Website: lowes
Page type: delivery-shipping
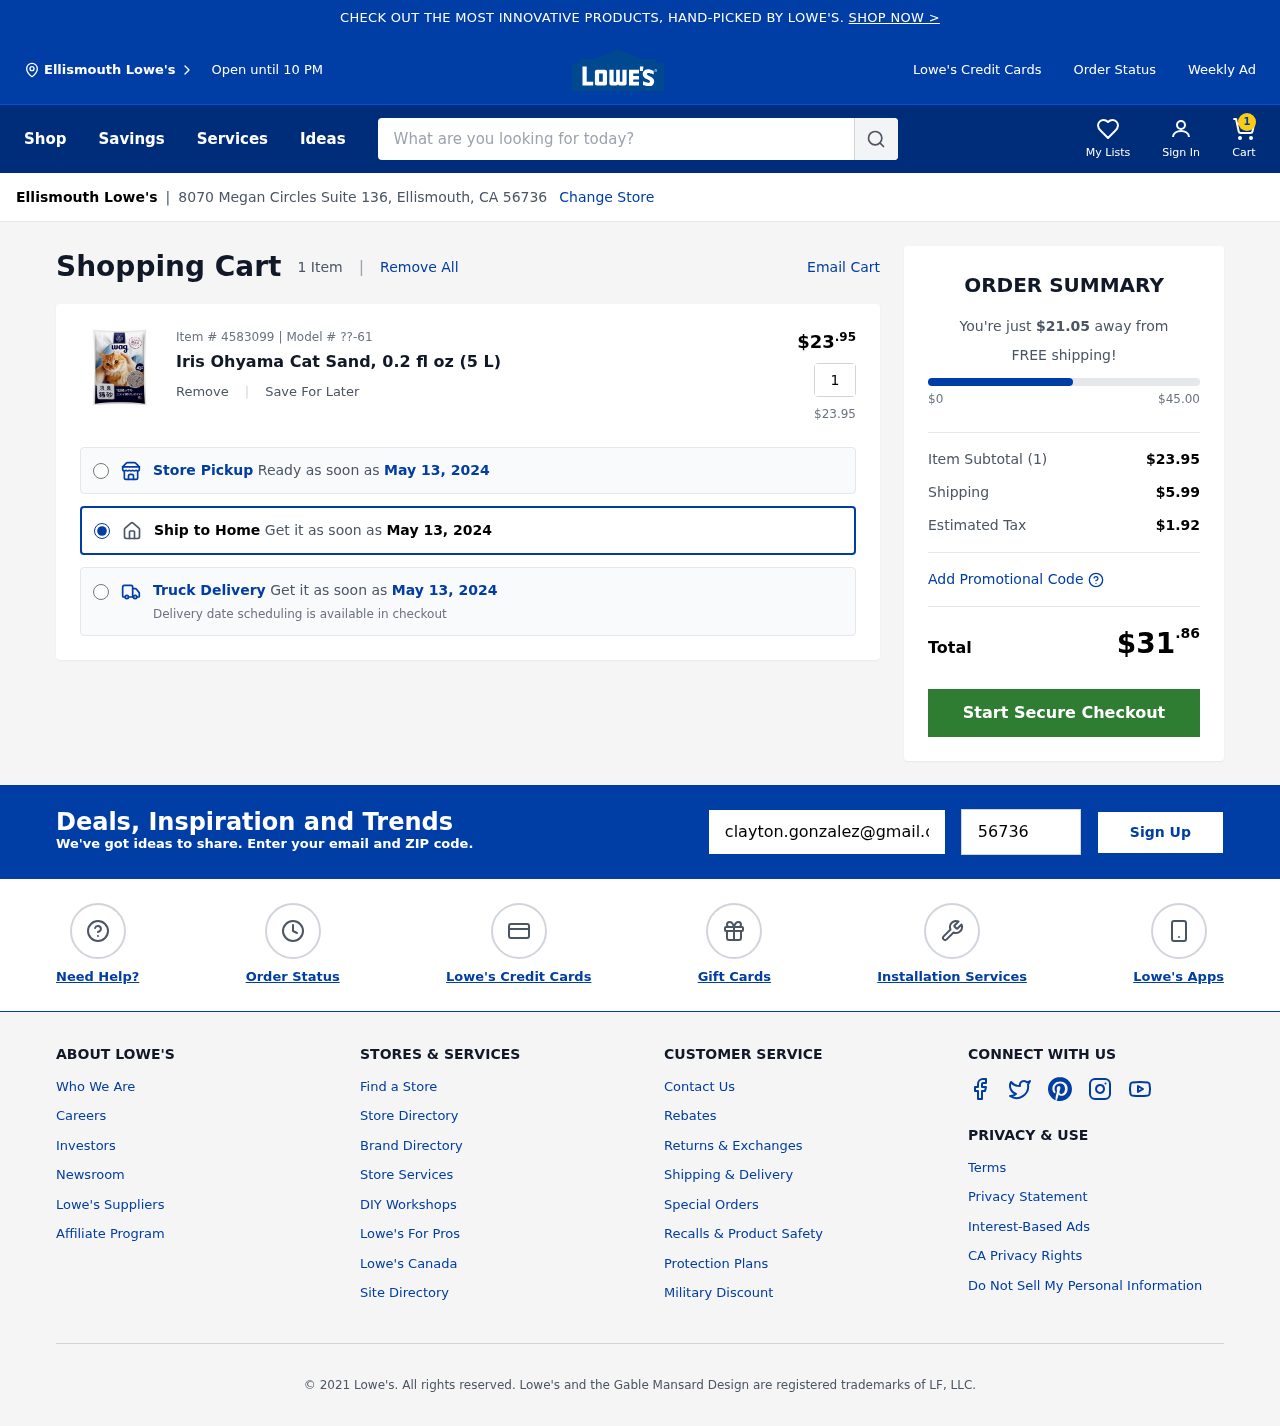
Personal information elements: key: PII_CITY
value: Ellismouth
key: PII_EMAIL
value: clayton.gonzalez@gmail.com
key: PII_POSTCODE
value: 56736
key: PII_STREET
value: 8070 Megan Circles Suite 136
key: PII_CITY2
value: Ellismouth
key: PII_CITY_STATE_ZIP
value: Ellismouth, CA 56736
Product elements: key: PRODUCT1_NAME
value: Iris Ohyama Cat Sand, 0.2 fl oz (5 L)
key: PRODUCT1_PRICE
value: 23.95
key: PRODUCT1_QUANTITY
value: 1
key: PRODUCT1_MODEL
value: ??-61
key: PRODUCT1_PRICE2
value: $23.95
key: PRODUCT1_ITEM_NUMBER
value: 4583099
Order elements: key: ORDER_NUM_ITEMS
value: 1
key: ORDER_DELIVERY_DATE
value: May 13, 2024
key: ORDER_DELIVERY_DATE2
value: May 13, 2024
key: ORDER_DELIVERY_DATE3
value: May 13, 2024
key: AMOUNT_TO_FREE_SHIPPING
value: $21.05
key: ORDER_SUBTOTAL
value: $23.95
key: ORDER_SHIPPING_COST
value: $5.99
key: ORDER_TAX
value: $1.92
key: ORDER_TOTAL
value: $31.86
Search elements: key: HEADER_SEARCH
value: What are you looking for today?